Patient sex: M
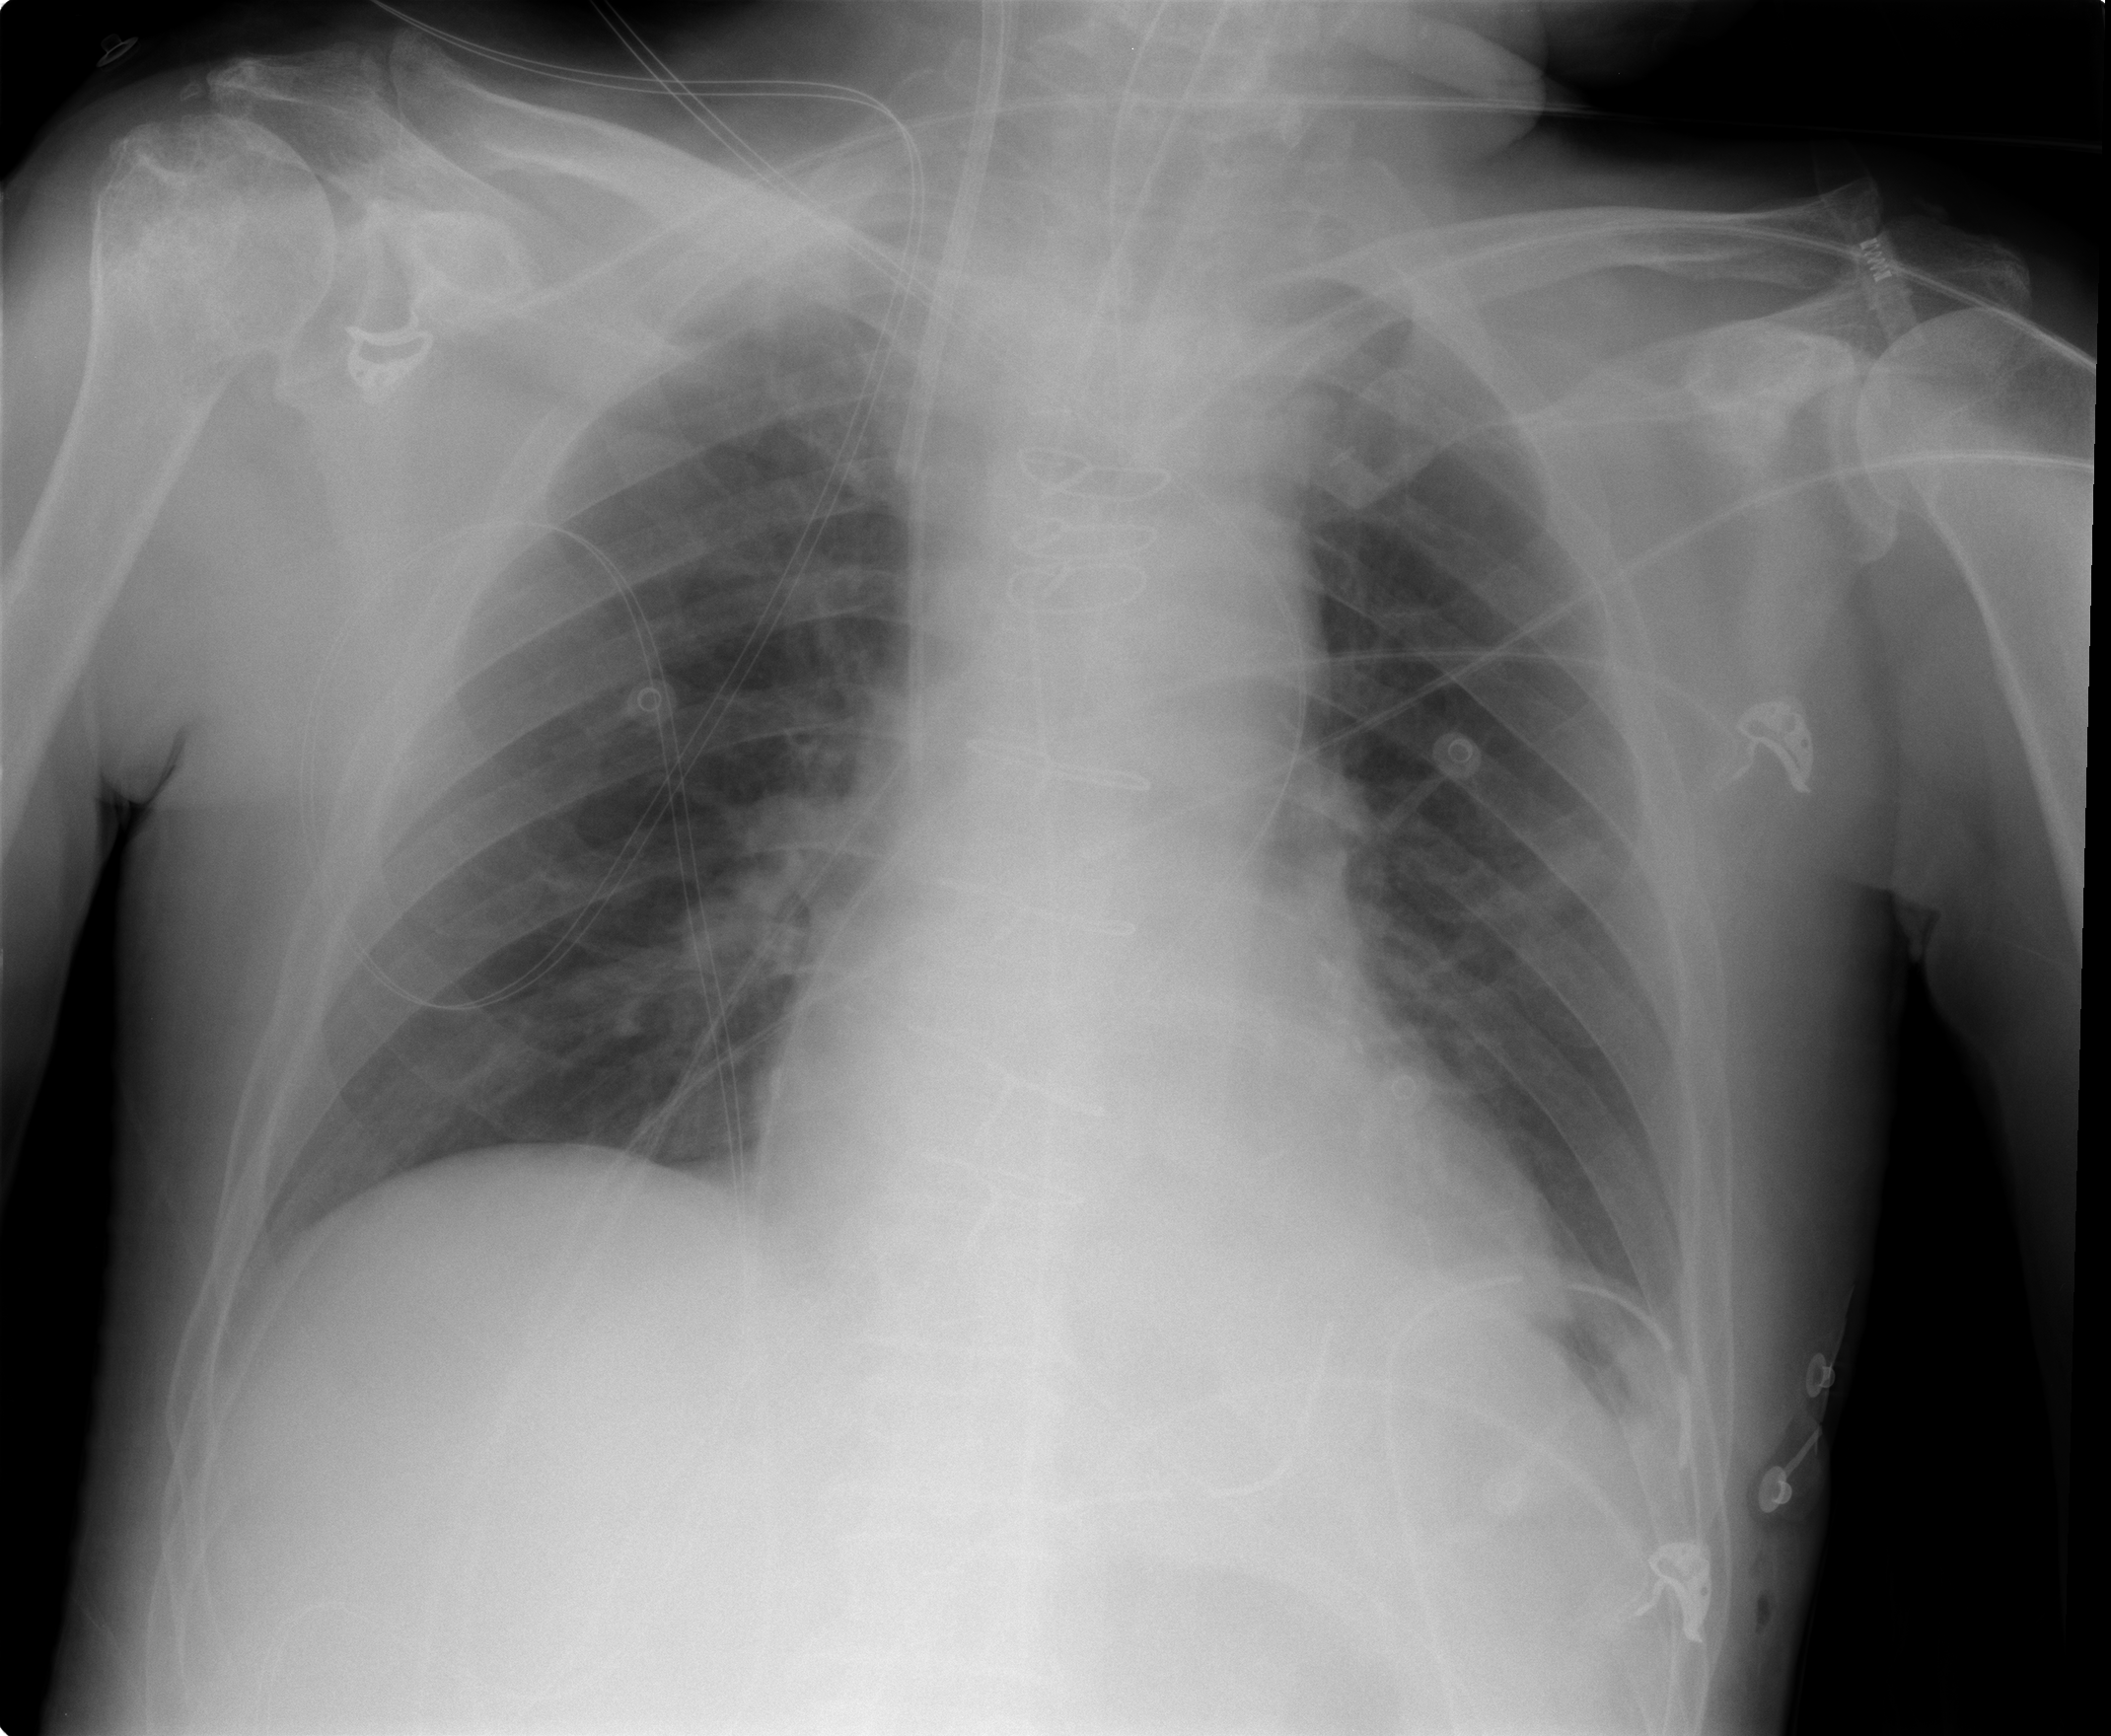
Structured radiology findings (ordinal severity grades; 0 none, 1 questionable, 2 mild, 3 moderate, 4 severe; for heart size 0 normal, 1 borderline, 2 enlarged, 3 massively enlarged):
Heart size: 0
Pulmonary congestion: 0
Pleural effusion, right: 0
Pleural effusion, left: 2
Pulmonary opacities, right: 0
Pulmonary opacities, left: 0
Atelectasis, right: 0
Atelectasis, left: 0